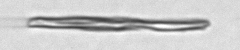
Label: fiber